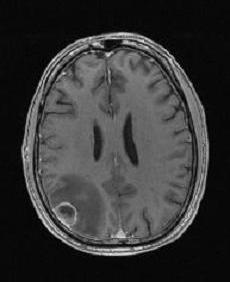
Label: notumor